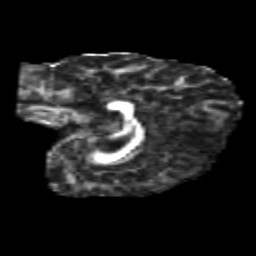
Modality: FA
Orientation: sagittal
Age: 6
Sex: male
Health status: healthy